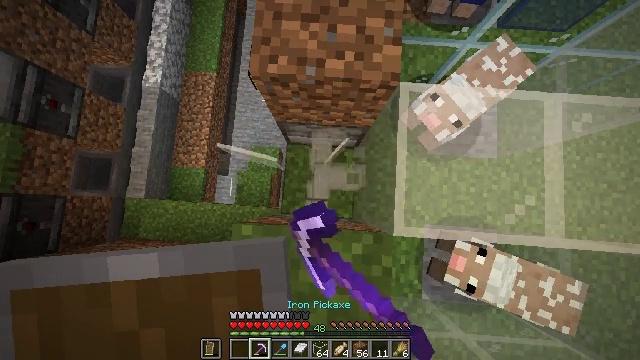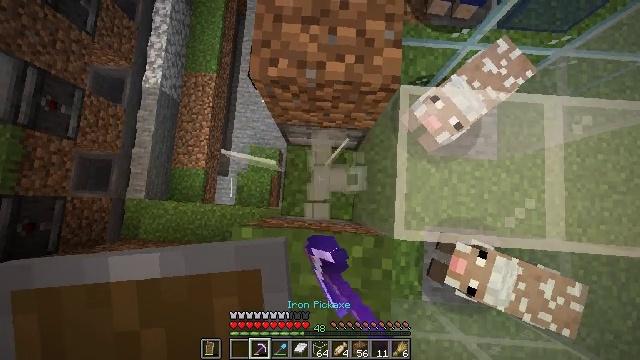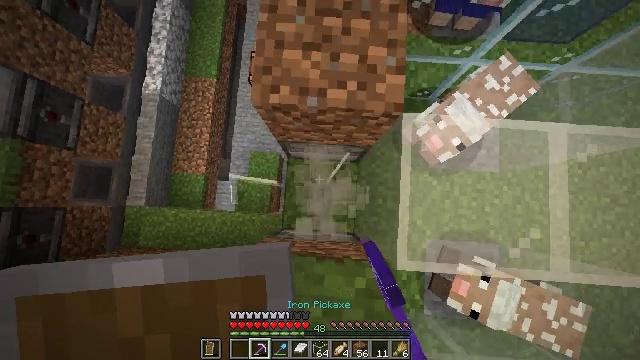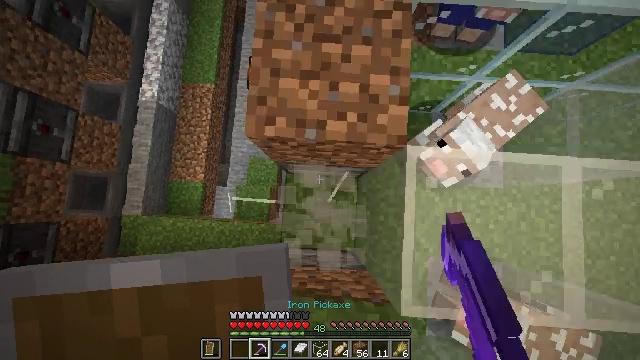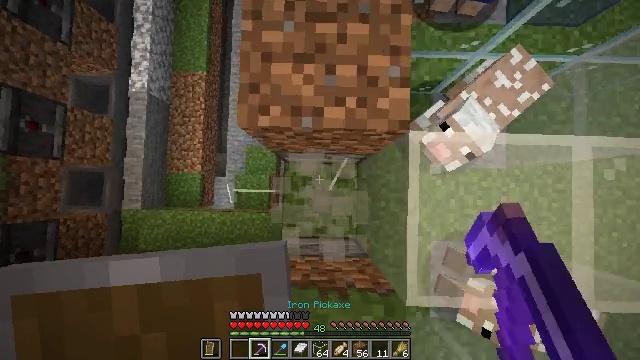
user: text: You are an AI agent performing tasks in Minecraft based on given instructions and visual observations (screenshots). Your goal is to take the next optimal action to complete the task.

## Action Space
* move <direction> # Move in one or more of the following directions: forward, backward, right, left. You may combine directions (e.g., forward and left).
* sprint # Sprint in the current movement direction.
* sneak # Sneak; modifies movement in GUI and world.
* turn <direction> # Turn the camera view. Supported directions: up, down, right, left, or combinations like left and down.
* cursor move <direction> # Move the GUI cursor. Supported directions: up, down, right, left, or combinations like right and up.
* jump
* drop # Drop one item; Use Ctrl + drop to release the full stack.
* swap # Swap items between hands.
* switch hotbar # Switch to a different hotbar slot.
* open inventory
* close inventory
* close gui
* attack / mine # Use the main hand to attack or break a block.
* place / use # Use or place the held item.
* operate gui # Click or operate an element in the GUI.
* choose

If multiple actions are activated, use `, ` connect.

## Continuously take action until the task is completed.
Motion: motion action
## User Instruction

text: Break the white stained glass pane.
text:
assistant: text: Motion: move forward
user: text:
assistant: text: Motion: move forward
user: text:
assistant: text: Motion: move forward
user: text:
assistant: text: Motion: turn right and down
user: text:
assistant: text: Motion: no_op